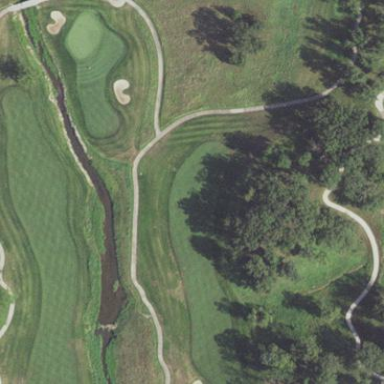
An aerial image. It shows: Rough area on grassy golf course.